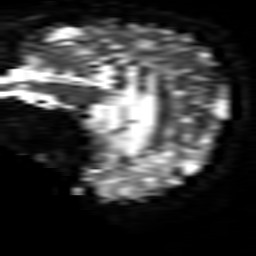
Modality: ADC
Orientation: sagittal
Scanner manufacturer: philips
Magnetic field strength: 3 T
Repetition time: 5.026 s
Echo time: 0.0749 s